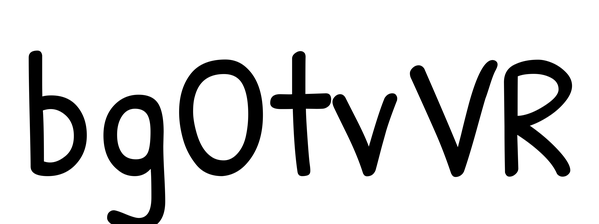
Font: PatrickHand-Regular